Question: With Internet Explorer when I have an effect with jQuery (slidedown) or a youtube video or something with oembed it will overlap or overflow over the text/content below. How can I have it so the div will "stretch so all of the text or video will stay inside the element?

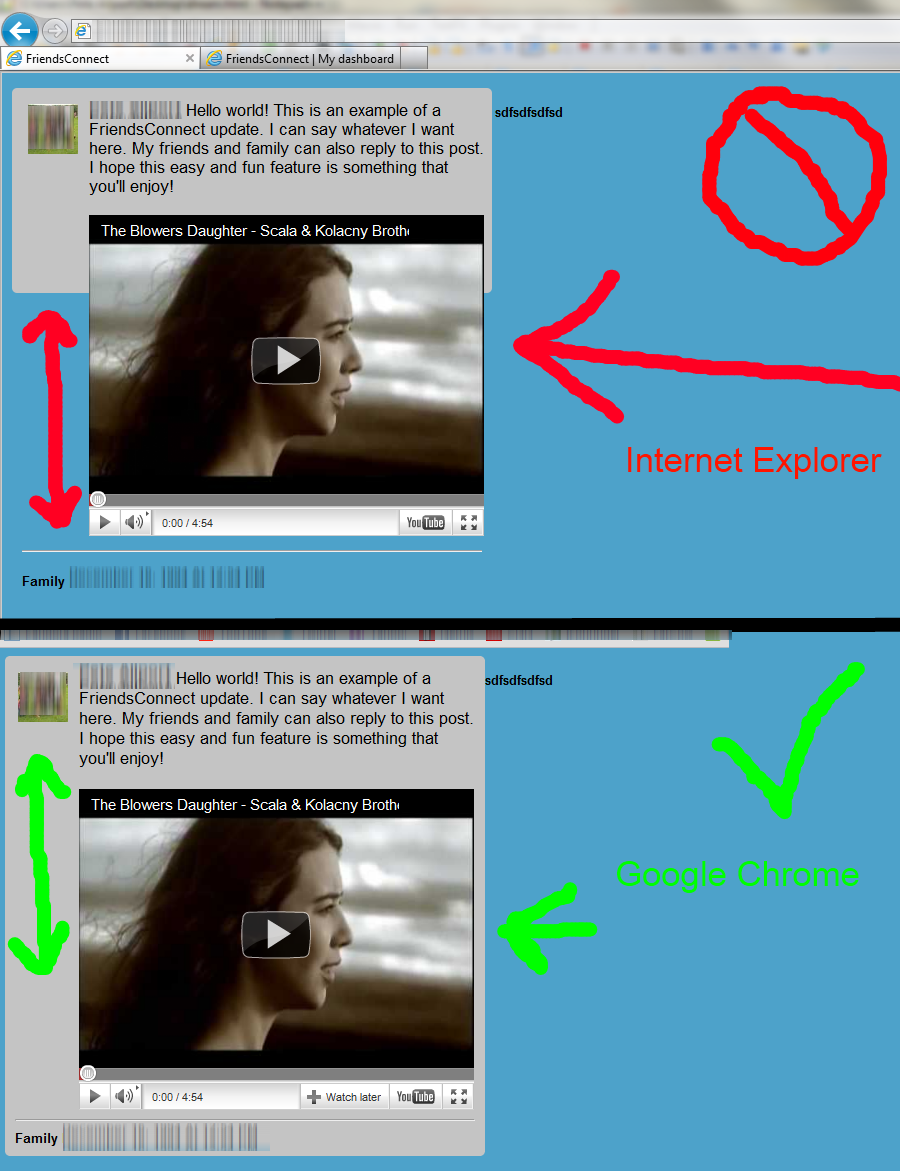
Answer: I was looking at the generated DOM which is quite messy for Firefox and nothing like what's generated for Chrome. I suspect the curvy corners JavaScript and I'd suggest getting that out of the picture to confirm and then taking it up with the developer.